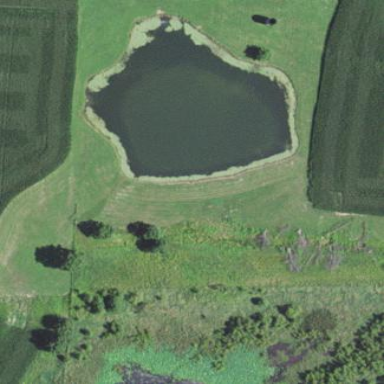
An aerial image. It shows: Pond with natural water.